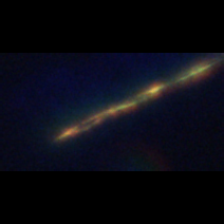
Taxon: Psuedo-nitzschia
Group: Diatoms